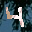
Label: 4